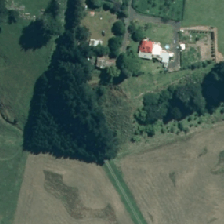
Land cover: indigenous_forest